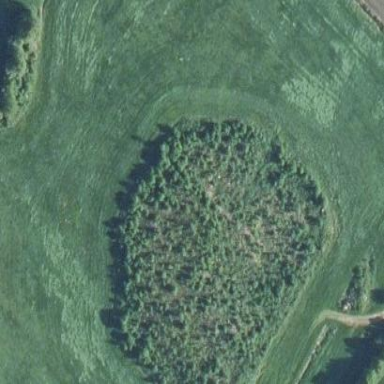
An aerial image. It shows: Forest area dominated by needle-leaved trees.